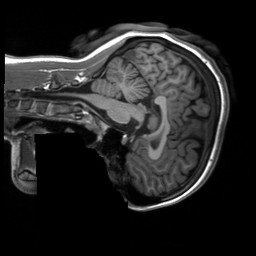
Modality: T1w
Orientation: sagittal
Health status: healthy
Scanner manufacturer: siemens
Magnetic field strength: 3 T
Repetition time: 2.3 s
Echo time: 0.00207 s